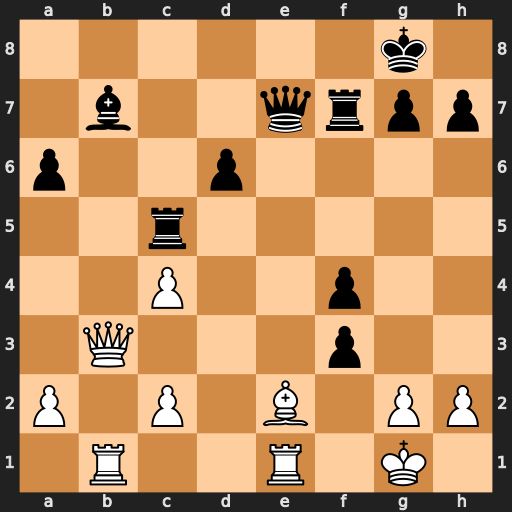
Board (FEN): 6k1/1b2qrpp/p2p4/2r5/2P2p2/1Q3p2/P1P1B1PP/1R2R1K1
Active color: w
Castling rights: -
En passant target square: -
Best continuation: Bxf3 Re5 Rxe5 Qxe5 Bxb7